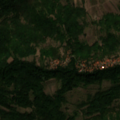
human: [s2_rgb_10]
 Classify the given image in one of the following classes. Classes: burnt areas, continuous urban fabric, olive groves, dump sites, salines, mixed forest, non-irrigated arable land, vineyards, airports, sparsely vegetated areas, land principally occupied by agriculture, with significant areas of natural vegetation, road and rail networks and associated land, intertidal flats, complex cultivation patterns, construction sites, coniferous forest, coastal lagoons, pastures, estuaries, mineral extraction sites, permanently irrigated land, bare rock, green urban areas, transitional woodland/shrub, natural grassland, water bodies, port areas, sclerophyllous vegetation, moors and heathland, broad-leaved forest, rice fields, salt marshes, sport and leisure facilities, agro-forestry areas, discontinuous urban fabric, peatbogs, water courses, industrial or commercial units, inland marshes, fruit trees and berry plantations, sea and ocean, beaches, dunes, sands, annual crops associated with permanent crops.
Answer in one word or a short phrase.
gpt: discontinuous urban fabric, vineyards, complex cultivation patterns, broad-leaved forest, transitional woodland/shrub